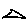
Label: triangle